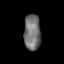
Tissue: skin
Cell type: Epithelial cells
Senescence score: 0.2727
Nuclear area (px): 594
Mean DAPI intensity: 112.551